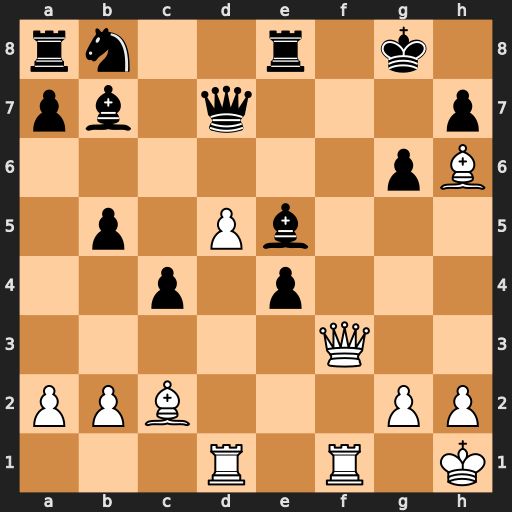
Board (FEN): rn2r1k1/pb1q3p/6pB/1p1Pb3/2p1p3/5Q2/PPB3PP/3R1R1K
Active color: w
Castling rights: -
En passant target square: -
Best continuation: Qf8+ Rxf8 Rxf8#